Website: crate-barrel
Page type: customer-info-address
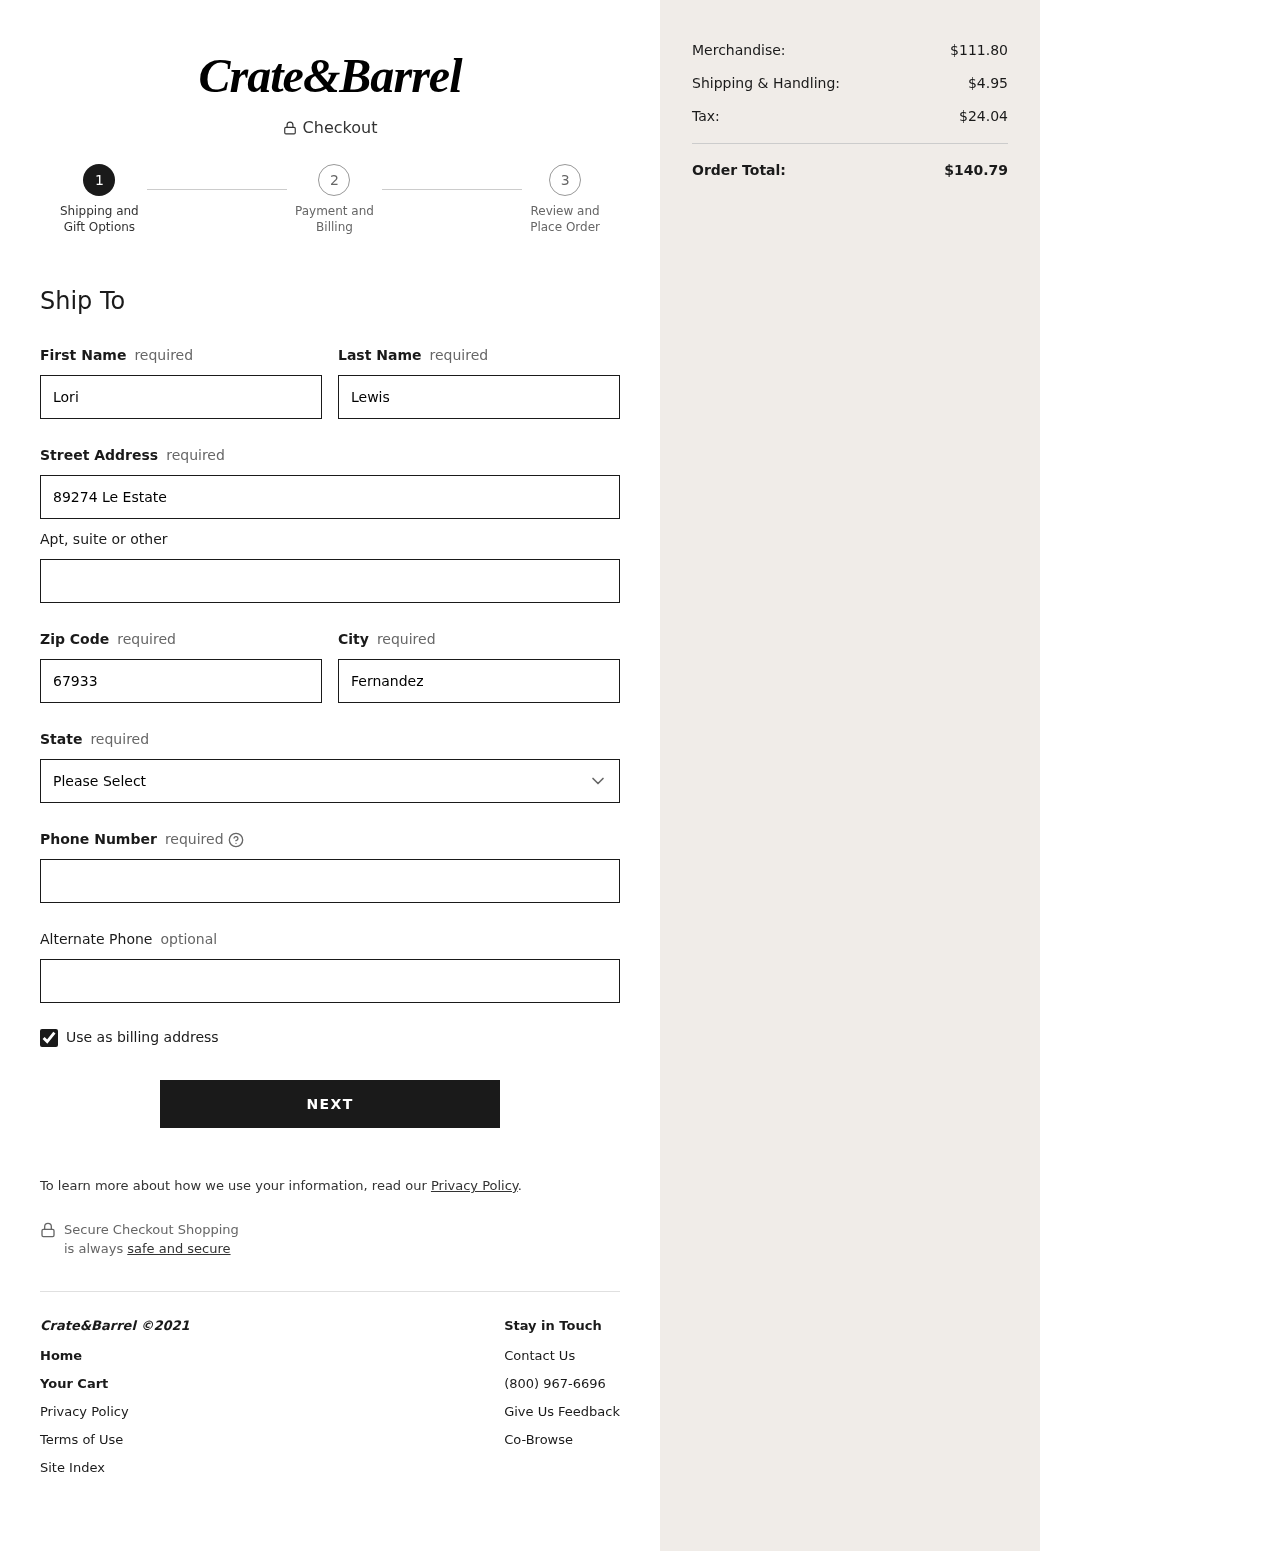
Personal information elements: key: PII_STATE
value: Kentucky
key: PII_FIRSTNAME
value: Lori
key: PII_LASTNAME
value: Lewis
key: PII_STREET
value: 89274 Le Estate
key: PII_POSTCODE
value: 67933
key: PII_CITY
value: Fernandezberg
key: PII_PHONE
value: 6286499133
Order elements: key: ORDER_SUBTOTAL
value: $111.80
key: ORDER_SHIPPING_COST
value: $4.95
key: ORDER_TAX
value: $24.04
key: ORDER_TOTAL
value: $140.79